Interaction volume radius: 10 \u00c5
Interaction volume height: 15 \u00c5
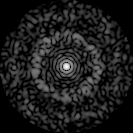
Disorder parameter: 0.8515